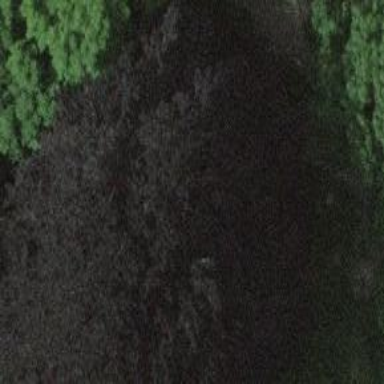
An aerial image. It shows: Garden with deciduous broadleaved trees.